Field crop: maize
Growth stage: 2
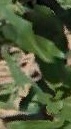
Species: maize